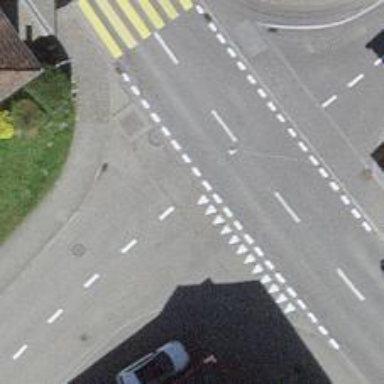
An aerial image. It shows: Unmarked crossing on the road.